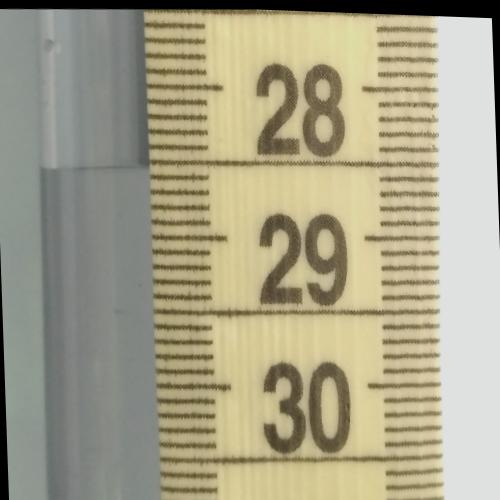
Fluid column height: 28.5 cm